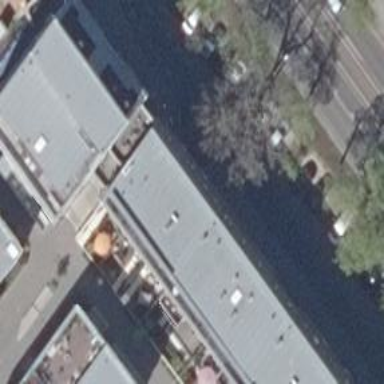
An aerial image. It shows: Commercial building with double saltbox roof shape.